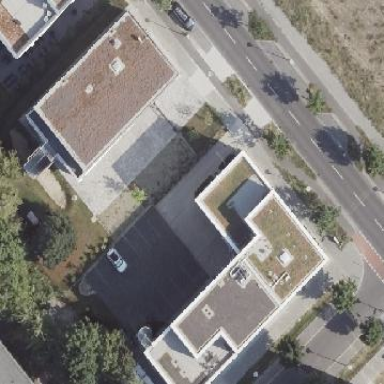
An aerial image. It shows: Office building with flat roof.